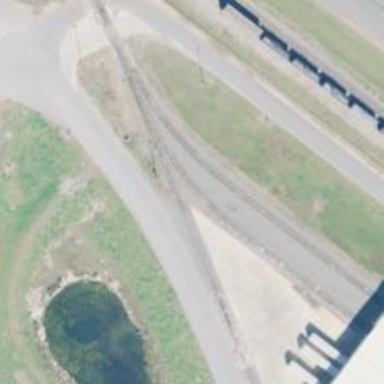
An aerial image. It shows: Railway spur service.